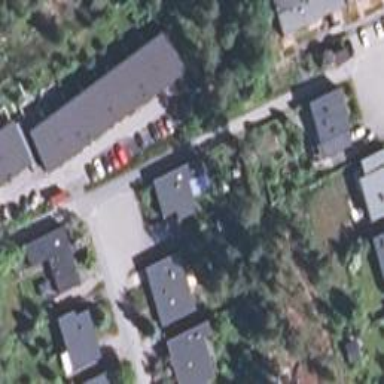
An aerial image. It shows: Skillion roof apartments building.